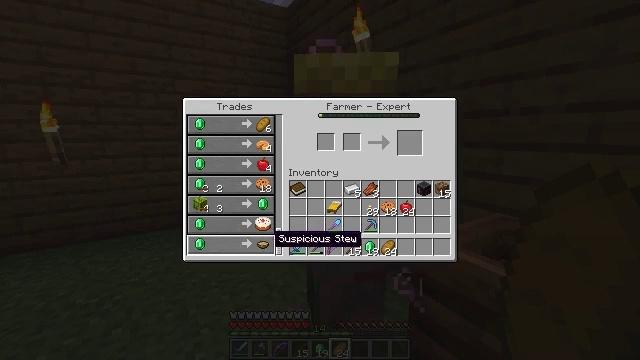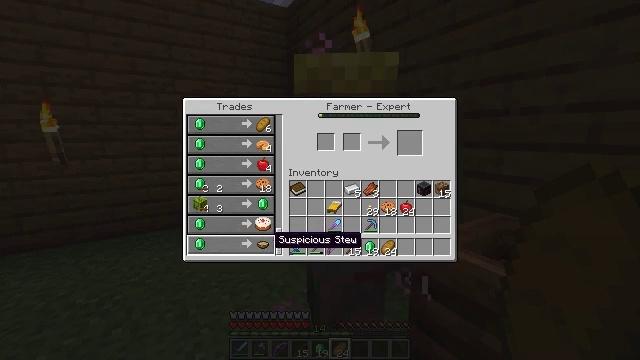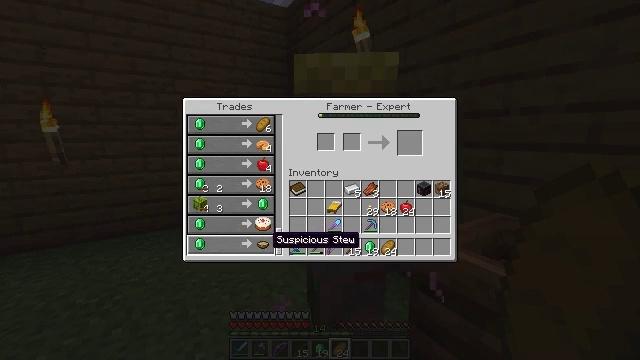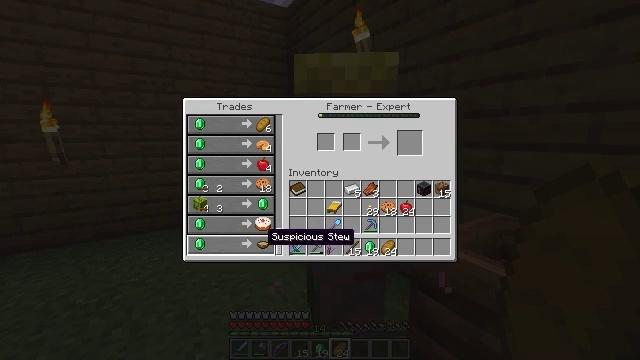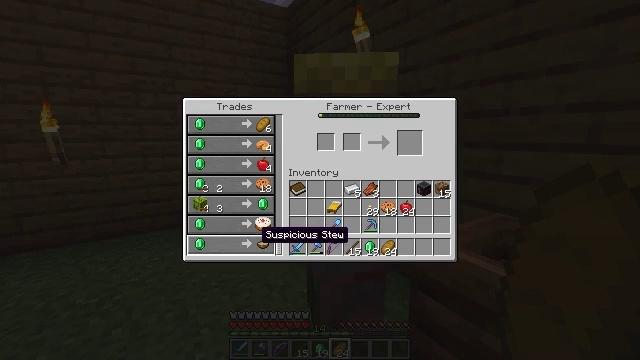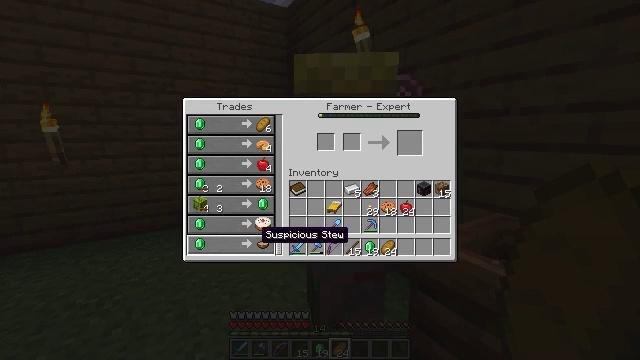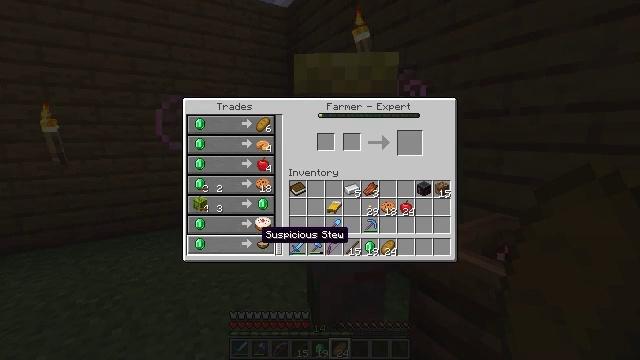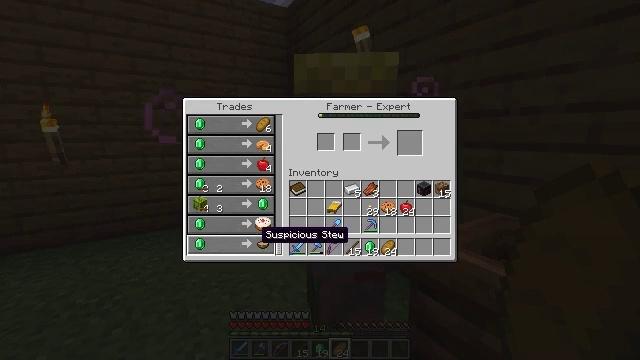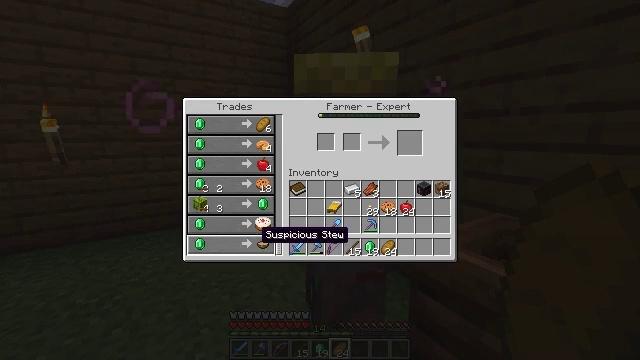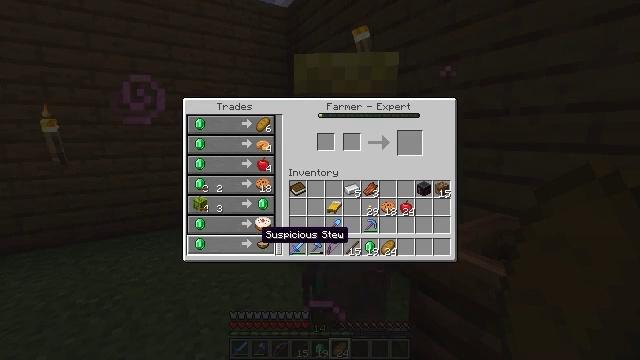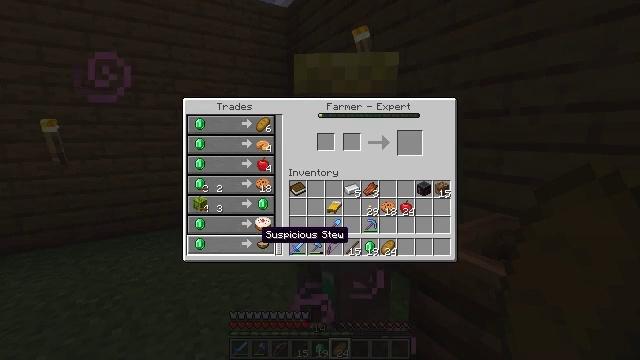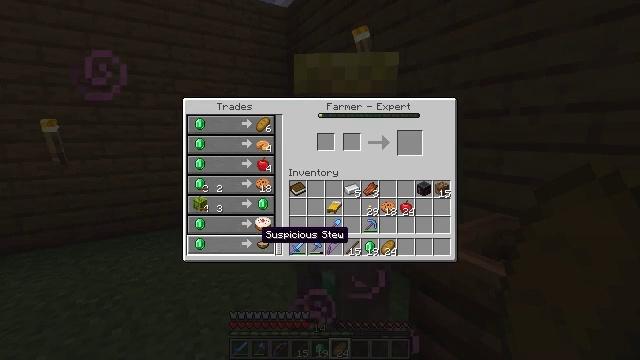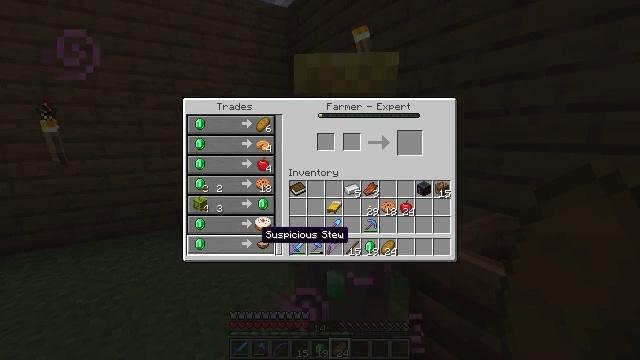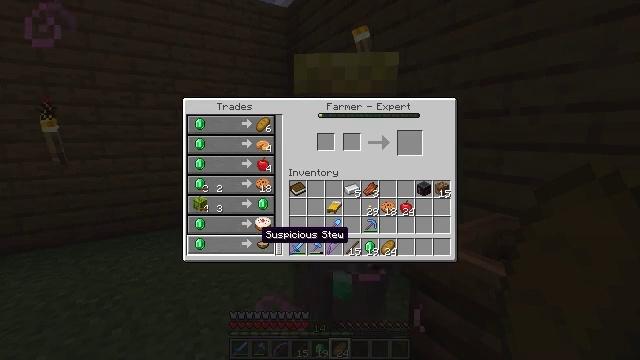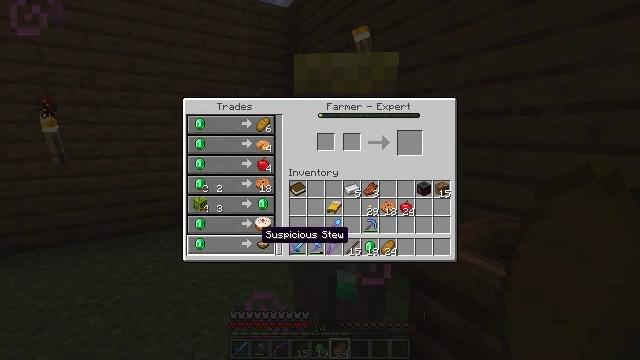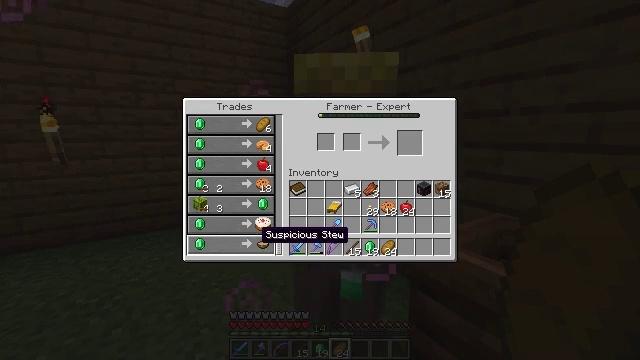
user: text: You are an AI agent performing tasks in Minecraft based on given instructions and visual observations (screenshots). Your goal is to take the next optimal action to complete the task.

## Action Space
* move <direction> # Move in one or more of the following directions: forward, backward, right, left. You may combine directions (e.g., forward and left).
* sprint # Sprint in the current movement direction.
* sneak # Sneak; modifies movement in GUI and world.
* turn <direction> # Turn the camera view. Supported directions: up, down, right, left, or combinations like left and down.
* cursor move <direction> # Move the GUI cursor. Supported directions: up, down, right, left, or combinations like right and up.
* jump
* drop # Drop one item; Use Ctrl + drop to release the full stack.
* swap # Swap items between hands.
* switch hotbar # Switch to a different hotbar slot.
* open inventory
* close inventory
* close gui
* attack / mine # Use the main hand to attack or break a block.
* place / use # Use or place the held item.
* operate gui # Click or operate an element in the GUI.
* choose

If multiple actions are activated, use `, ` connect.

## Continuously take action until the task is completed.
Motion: motion action
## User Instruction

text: Arrange ingredients to make a cake.
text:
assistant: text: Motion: no_op
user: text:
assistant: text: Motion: no_op
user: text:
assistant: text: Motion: no_op
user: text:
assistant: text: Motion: no_op
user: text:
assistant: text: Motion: no_op
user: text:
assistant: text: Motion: no_op
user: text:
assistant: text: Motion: no_op
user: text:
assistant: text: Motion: no_op
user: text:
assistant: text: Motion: no_op
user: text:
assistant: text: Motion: no_op
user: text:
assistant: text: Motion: no_op
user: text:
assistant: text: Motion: no_op
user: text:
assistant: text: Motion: no_op
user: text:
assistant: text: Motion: no_op
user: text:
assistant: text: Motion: no_op
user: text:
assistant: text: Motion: no_op
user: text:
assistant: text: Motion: no_op
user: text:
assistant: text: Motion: no_op
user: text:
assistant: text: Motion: no_op
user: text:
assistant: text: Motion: no_op
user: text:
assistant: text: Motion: no_op
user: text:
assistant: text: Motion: cursor move up
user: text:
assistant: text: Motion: no_op
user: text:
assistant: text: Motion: no_op
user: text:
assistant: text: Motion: no_op
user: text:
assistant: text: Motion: no_op
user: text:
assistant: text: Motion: operate gui
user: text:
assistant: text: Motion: operate gui
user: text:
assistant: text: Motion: operate gui
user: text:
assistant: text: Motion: no_op